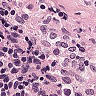
Metastatic tissue present: no